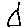
Label: triangle